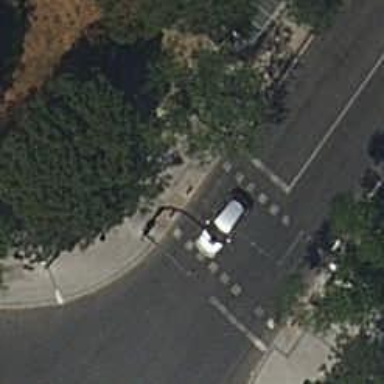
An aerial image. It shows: Crossing with traffic signals.